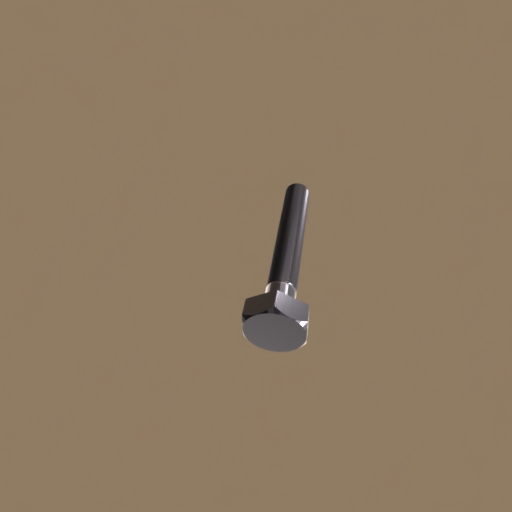
Label: bolt